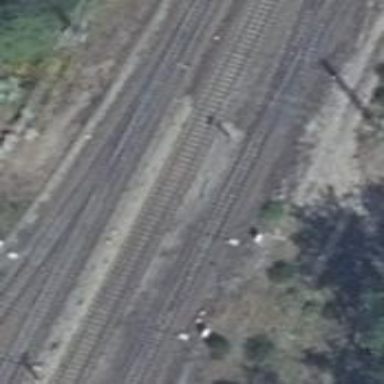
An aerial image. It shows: Railway switch.